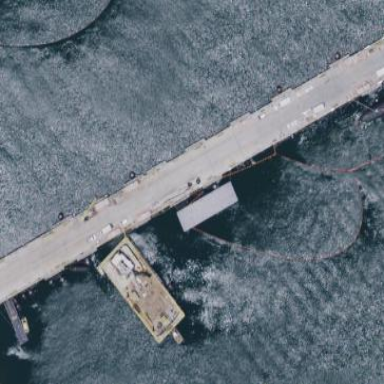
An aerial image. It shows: Concrete military pier.